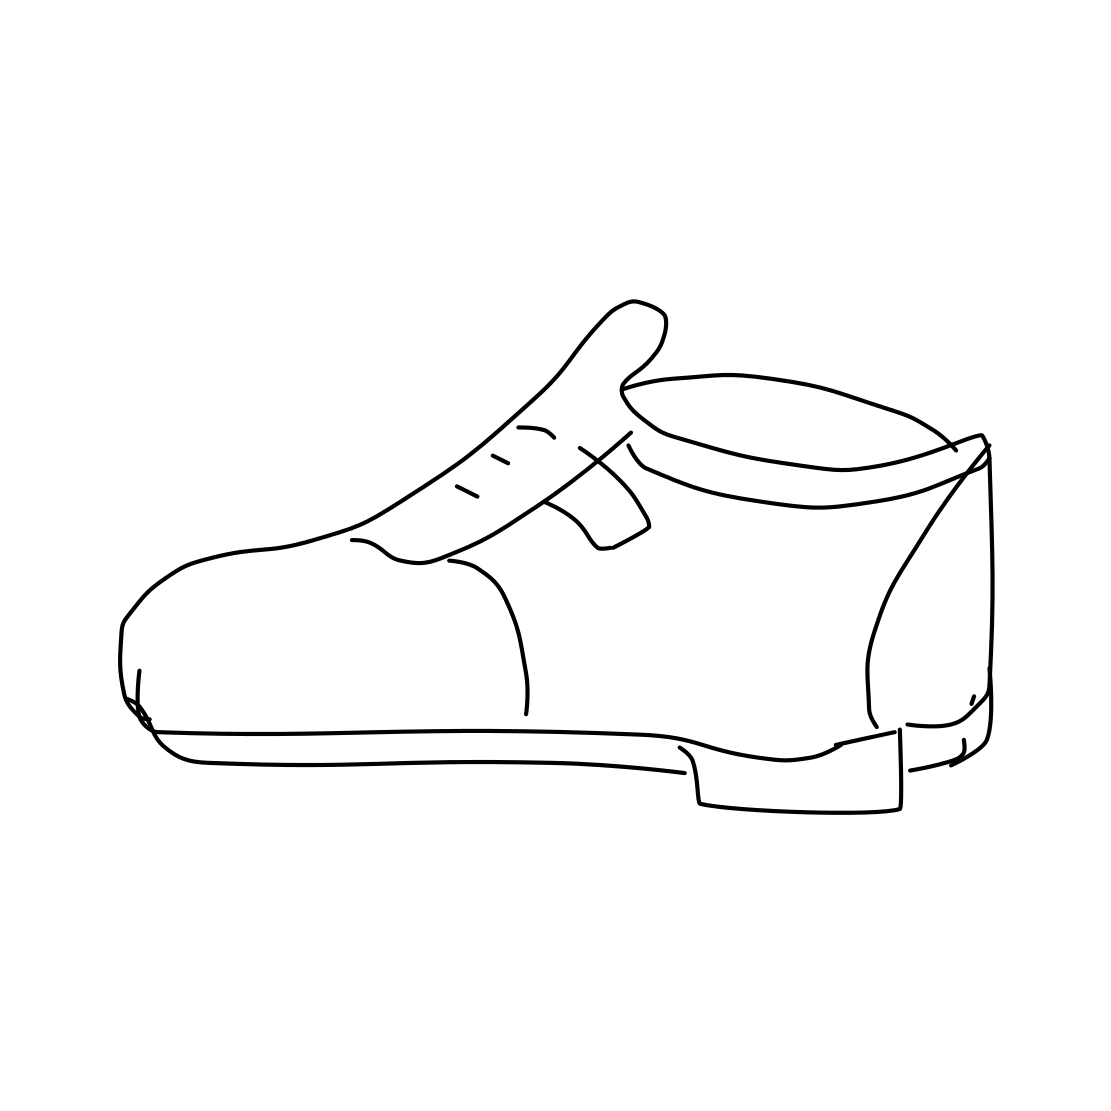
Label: shoe